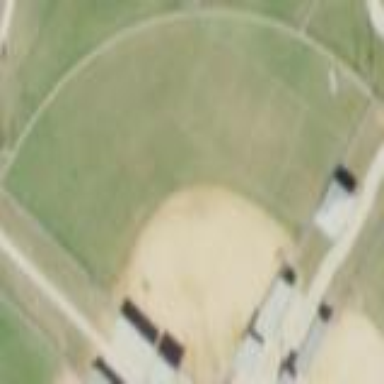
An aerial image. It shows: Baseball pitch for leisure land activities.